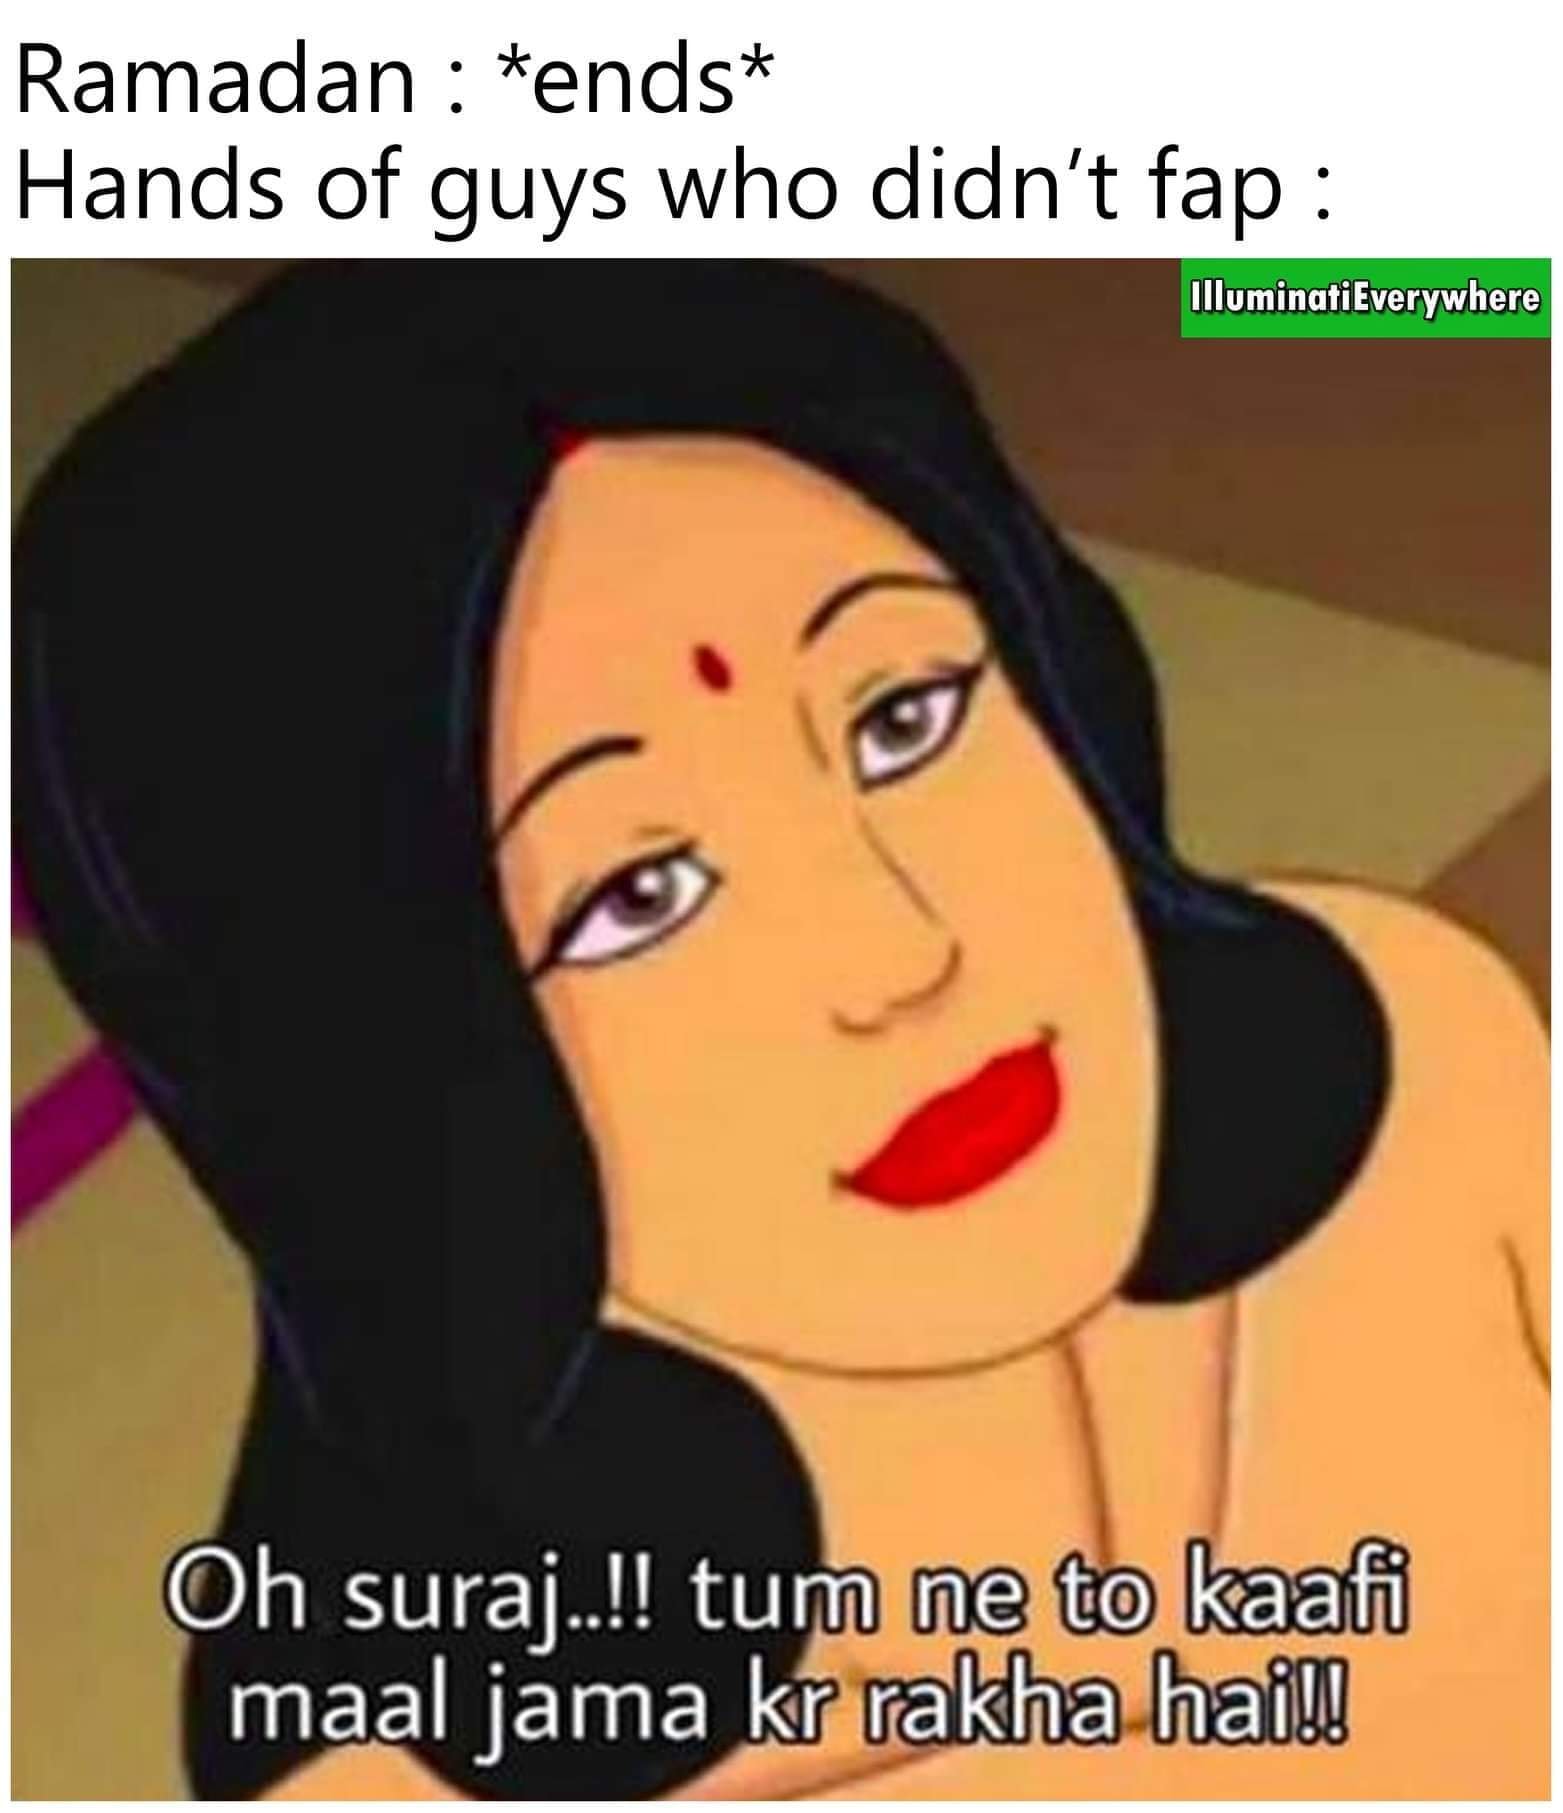
Caption: Ramadan : *ends*  Hands of guys who didn't fap:   Oh suraj....!! tum ne to kaafi jama kr rakha hai!!
Label: hate